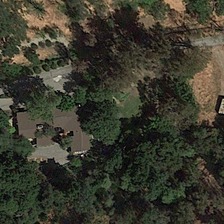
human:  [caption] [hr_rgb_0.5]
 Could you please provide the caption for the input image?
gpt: in the middle of the forest there is a grey roof house .

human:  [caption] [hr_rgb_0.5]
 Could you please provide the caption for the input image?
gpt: a lot of trees were planted on the bare land .

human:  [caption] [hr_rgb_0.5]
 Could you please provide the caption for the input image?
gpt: in the middle of the forest there is a grey roof house .

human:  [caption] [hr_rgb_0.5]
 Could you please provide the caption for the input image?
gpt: a lot of trees were planted on the bare land .

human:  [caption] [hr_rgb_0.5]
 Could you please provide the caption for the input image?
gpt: in the middle of the forest there is a grey roof house .